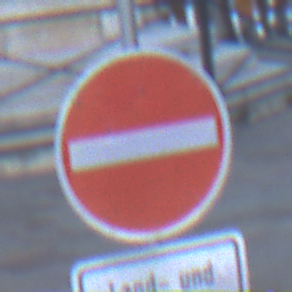
Verkehrszeichen: VerbotDerEinfahrt
Zusatzzeichen unten: BesondereFahrzeugeUndTransportgueter8
Umgebung: Outdoor, Urban
Tageszeit: Dawn
Wetter: Clear
Licht: Natural
Jahreszeit: NotSpecified
Kontrast: LowContrast